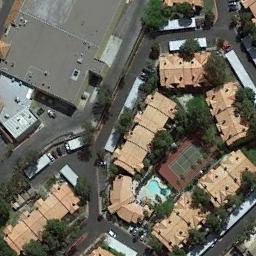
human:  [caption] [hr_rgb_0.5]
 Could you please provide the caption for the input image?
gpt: There is a tennis court on the upper right .

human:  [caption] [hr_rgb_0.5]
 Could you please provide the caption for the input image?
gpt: The tennis court is next to some buildings and trees .

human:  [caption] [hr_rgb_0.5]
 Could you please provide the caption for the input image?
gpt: There are many buildings of different shapes beside the tennis courts .

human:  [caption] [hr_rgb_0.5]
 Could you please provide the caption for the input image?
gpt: The tennis court is surrounded by buildings with trees in it .

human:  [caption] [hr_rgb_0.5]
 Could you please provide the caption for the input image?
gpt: There are some yellow buildings and green trees around the tennis court .